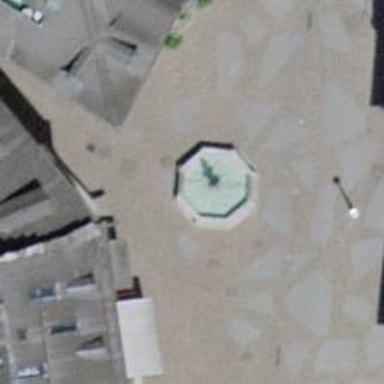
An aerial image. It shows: Fountain.